Question: I know this is kind of easy question but i cant seem to find it anywhere. Is there someone out there who knows how to using C#.net?
I need to print soft return to a text file/xml file. this text file will be generated using c#.net. you could verify if the answer is correct if you use NOTEPAD++ then enable the option to "View>Show Symbol > Show End of Line" then you will see a symbol like this:

Thanks in advance :)
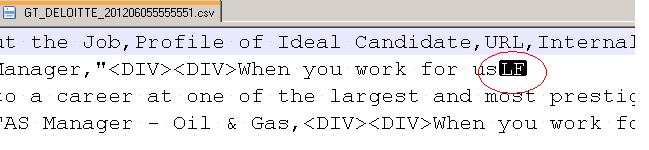
Answer: Not sure what you mean by a soft return. A quick Google search says it's a non-stored line break typically due to word wrapping in which case you wouldn't actually put this in a string, it would only be relevant when the string was rendered for display.
To put a carriage return and/or line feed in the string you would use:
'''
string s = "line one
line two";
'''
And for further reference, here are the other escape codes that you can use.
<URL>
The LF that you see can be represented with '
' in a string. Obviously you have a specific line ending sequence that you need to represent. If you were to use 'Environment.NewLine' that is going to give you different results on different platforms.